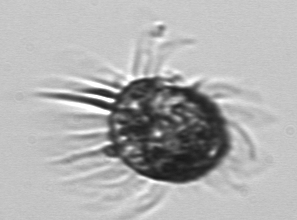
Label: Pelagostrobilidium